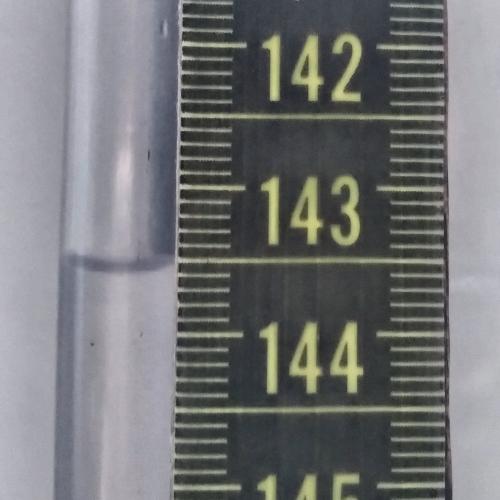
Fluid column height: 143.6 cm